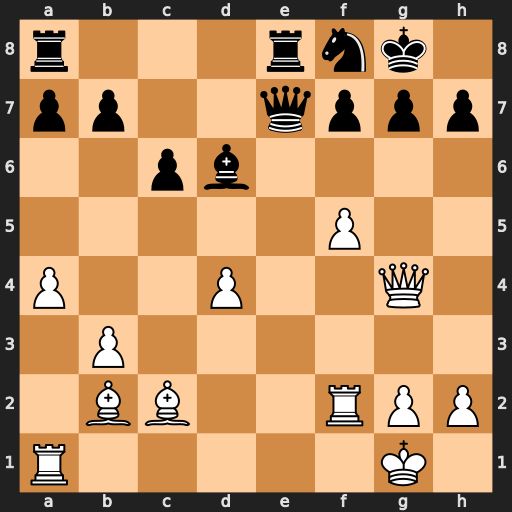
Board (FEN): r3rnk1/pp2qppp/2pb4/5P2/P2P2Q1/1P6/1BB2RPP/R5K1
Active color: w
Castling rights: -
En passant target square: -
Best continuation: f6 Qe1+ Rxe1